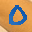
Label: 0